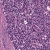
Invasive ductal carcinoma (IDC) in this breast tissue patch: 1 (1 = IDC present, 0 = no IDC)